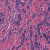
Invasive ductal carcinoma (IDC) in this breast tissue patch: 1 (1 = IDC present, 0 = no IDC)